Interaction volume radius: 10 \u00c5
Interaction volume height: 10 \u00c5
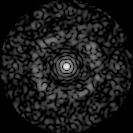
Disorder parameter: 0.785